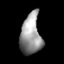
Tissue: lung
Cell type: Epithelial cells
Senescence score: 0.2113
Nuclear area (px): 821
Mean DAPI intensity: 151.358